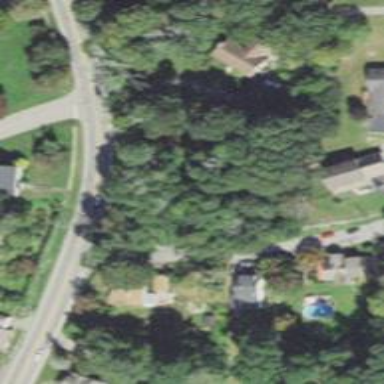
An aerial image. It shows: Residential driveway used as service road.